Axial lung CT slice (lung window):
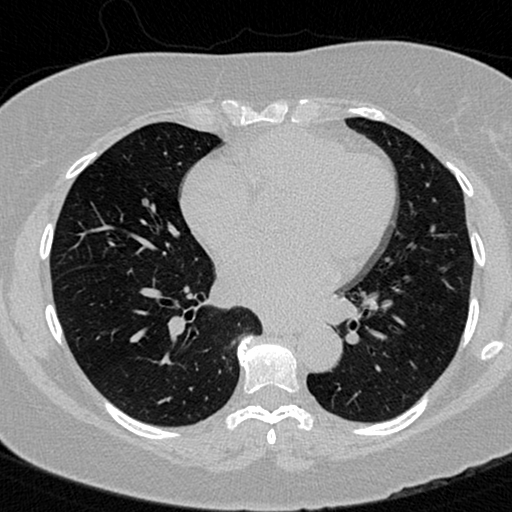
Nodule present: yes
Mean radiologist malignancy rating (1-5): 3